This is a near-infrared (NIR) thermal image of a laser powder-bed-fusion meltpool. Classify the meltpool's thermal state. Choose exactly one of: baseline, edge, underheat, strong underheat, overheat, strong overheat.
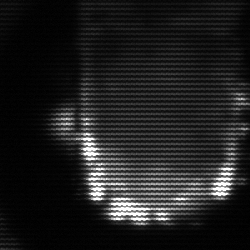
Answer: baseline